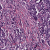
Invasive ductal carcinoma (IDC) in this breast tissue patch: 1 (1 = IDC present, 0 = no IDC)